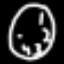
Label: clock